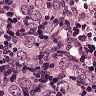
Metastatic tissue present: yes